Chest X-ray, PA view. Patient: 24 years old, sex M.
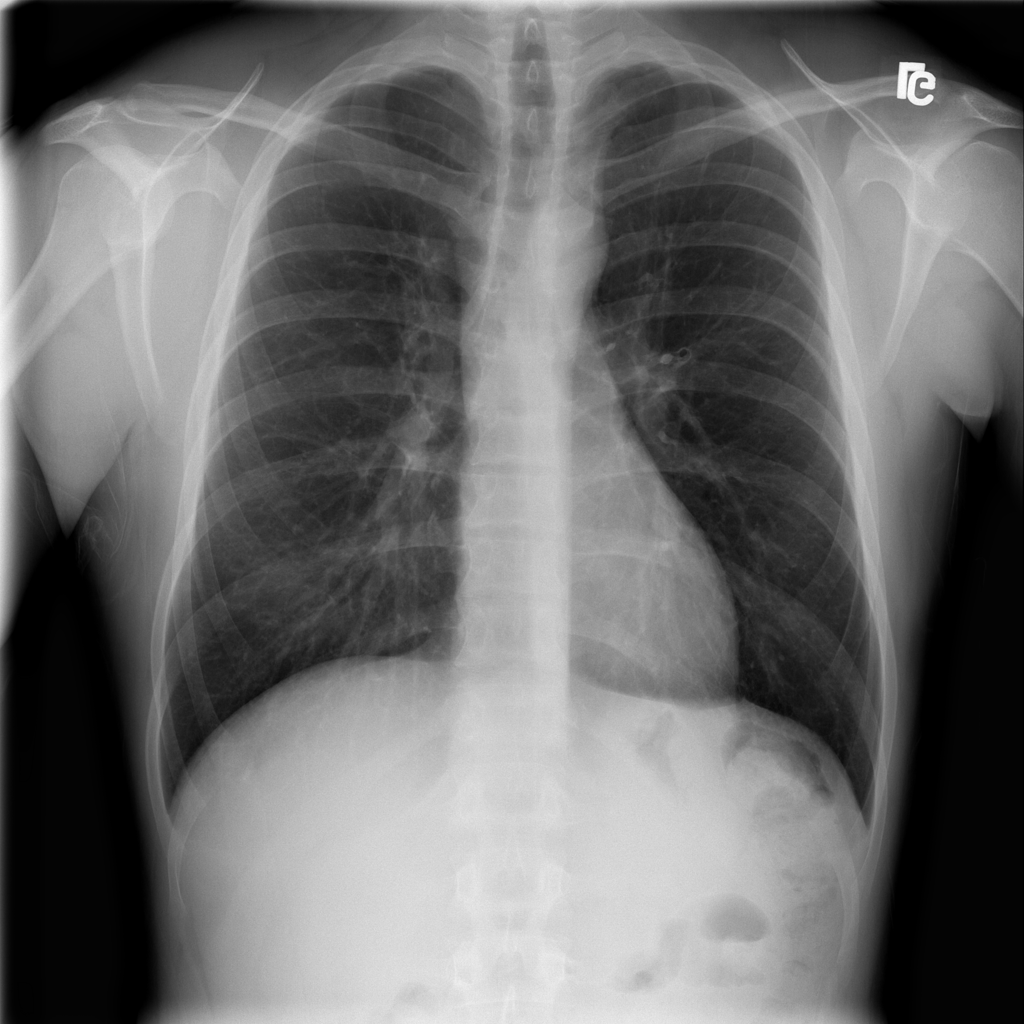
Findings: No Finding